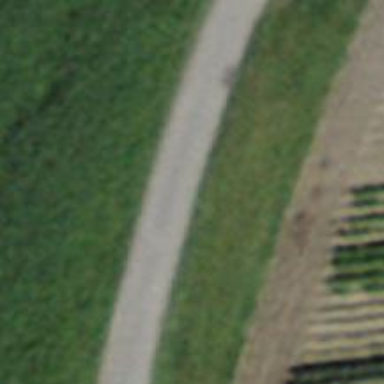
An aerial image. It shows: Well-maintained track road with grade 1 tracktype.